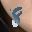
Label: 8